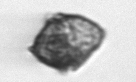
Label: Kryptoperidinium_triquetrum